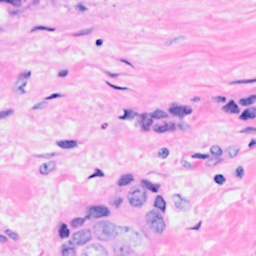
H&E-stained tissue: Breast